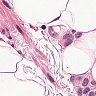
Metastatic tissue present: yes